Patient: sex M, age 24
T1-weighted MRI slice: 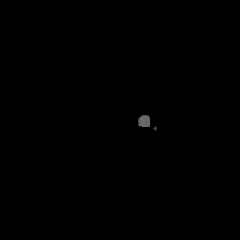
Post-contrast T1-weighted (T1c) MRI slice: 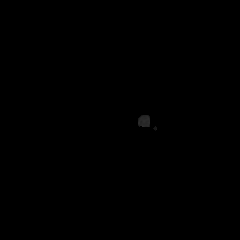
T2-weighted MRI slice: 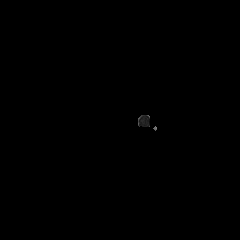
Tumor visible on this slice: no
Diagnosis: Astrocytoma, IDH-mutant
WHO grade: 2